Question: I was just reading <URL> SO page about how to set frames to full screen, so i saw my navigator:

Here i have the main frame "[JFrame]" I think it has no name. Like you can see in the other ones, they have names namely, "Blank", "Main" and "See". But the major one has no name. So how to access that?
like to execute lines like:
'''
myframe.setSize(ScreenWidth, ScreenHeight);
'''
I can use blank..... for the blank jframe but how to use it on the main one?
Forgive me if i sound stupid, i am new to java.
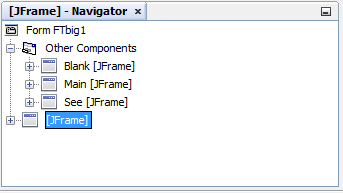
Answer: Netbeans gui editor (a.k.a Matisse) when you create a 'JFrame Form' always creates a subclass of the component (in your example JFrame). So your class is like
'''
public MyClass extends JFrame
'''
And in the gui editor you see as its base class 'JFrame' then you just can refer with 'this'
Example :
'''
this.setSize(ScreenWidth, ScreenHeight);
'''
or
'''
setSize(ScreenWidth, ScreenHeight);
'''